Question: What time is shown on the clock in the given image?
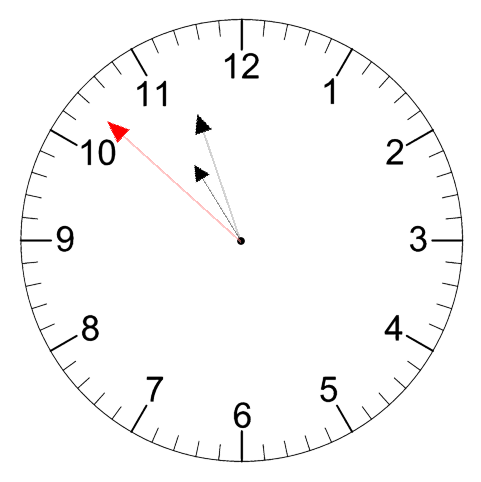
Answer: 10:56:52